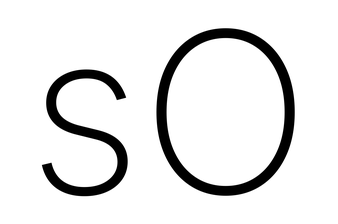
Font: Inter_ExtraLight